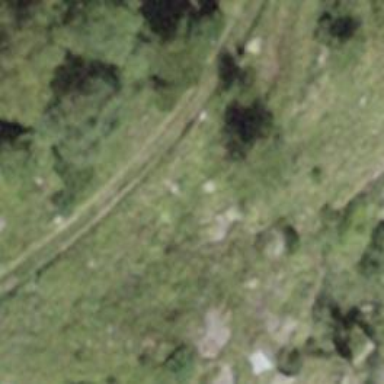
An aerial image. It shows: Unpaved track with tracktype grade4.